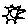
Label: sun